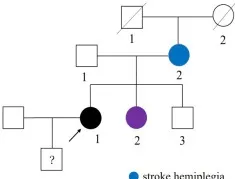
Clinical data and genetic analysis of the family. (A) Pedigree of the family. White circles/squares denote the unaffected family members, and the arrow indicates the proband.
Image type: chart (chart)